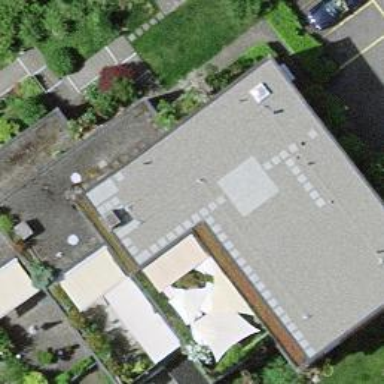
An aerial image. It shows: Terrace building.